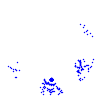
Particle: proton